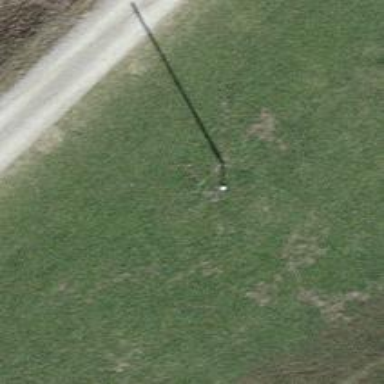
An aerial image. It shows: Minor power line.